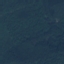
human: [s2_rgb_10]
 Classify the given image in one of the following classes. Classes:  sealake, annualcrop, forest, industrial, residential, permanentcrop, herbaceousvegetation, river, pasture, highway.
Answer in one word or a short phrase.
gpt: Forest